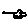
Label: car